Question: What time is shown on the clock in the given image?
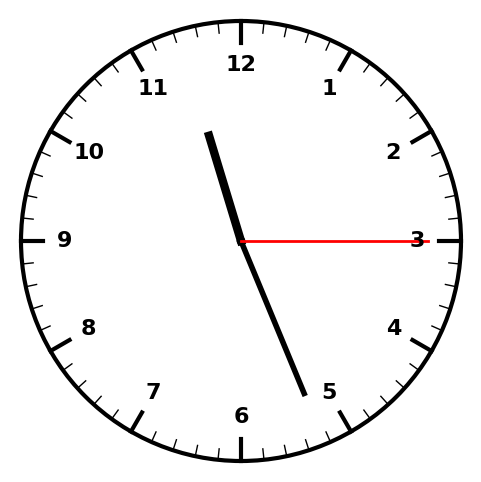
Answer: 11:26:15